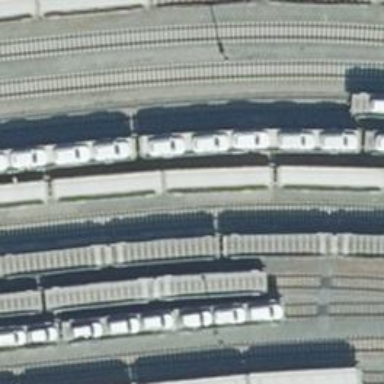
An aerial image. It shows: Railway yard.